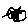
Label: sun